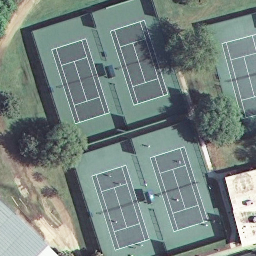
Label: tennis court